Field crop: maize
Growth stage: 2
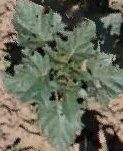
Species: datura